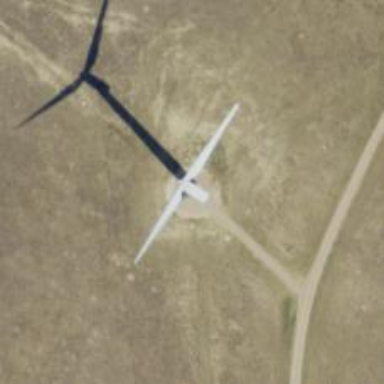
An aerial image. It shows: Wind power generator with wind turbines.